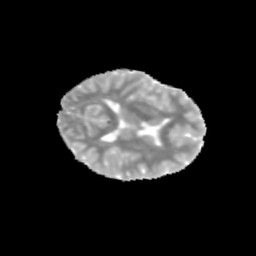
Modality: MD
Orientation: axial
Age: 10
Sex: female
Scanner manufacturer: siemens
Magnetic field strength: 3 T
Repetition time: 3.8 s
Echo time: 0.07 s